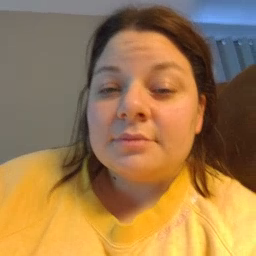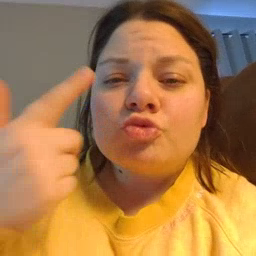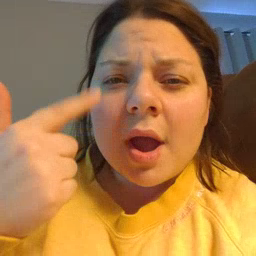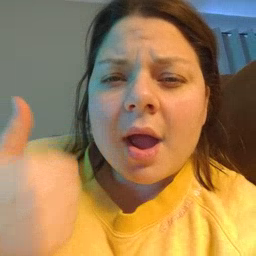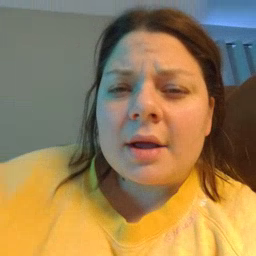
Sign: cry